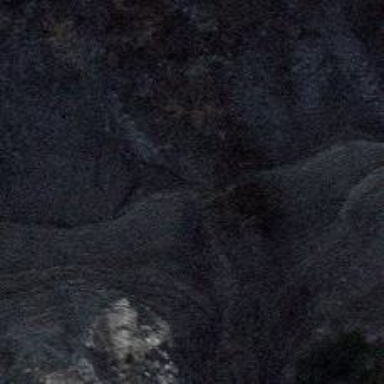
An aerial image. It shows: Natural cliff.